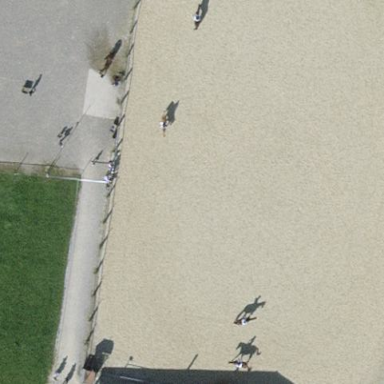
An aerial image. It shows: Sand pitch for equestrian sport activities.